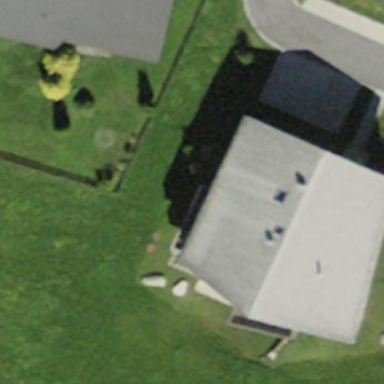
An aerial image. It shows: Residential building with gabled linen-colored roof.